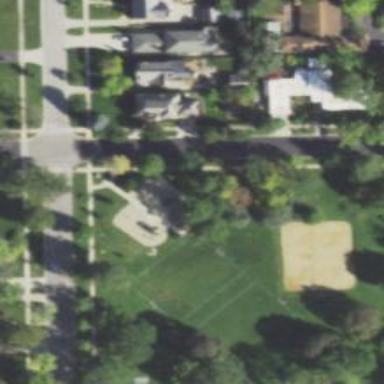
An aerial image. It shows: Springy playground.